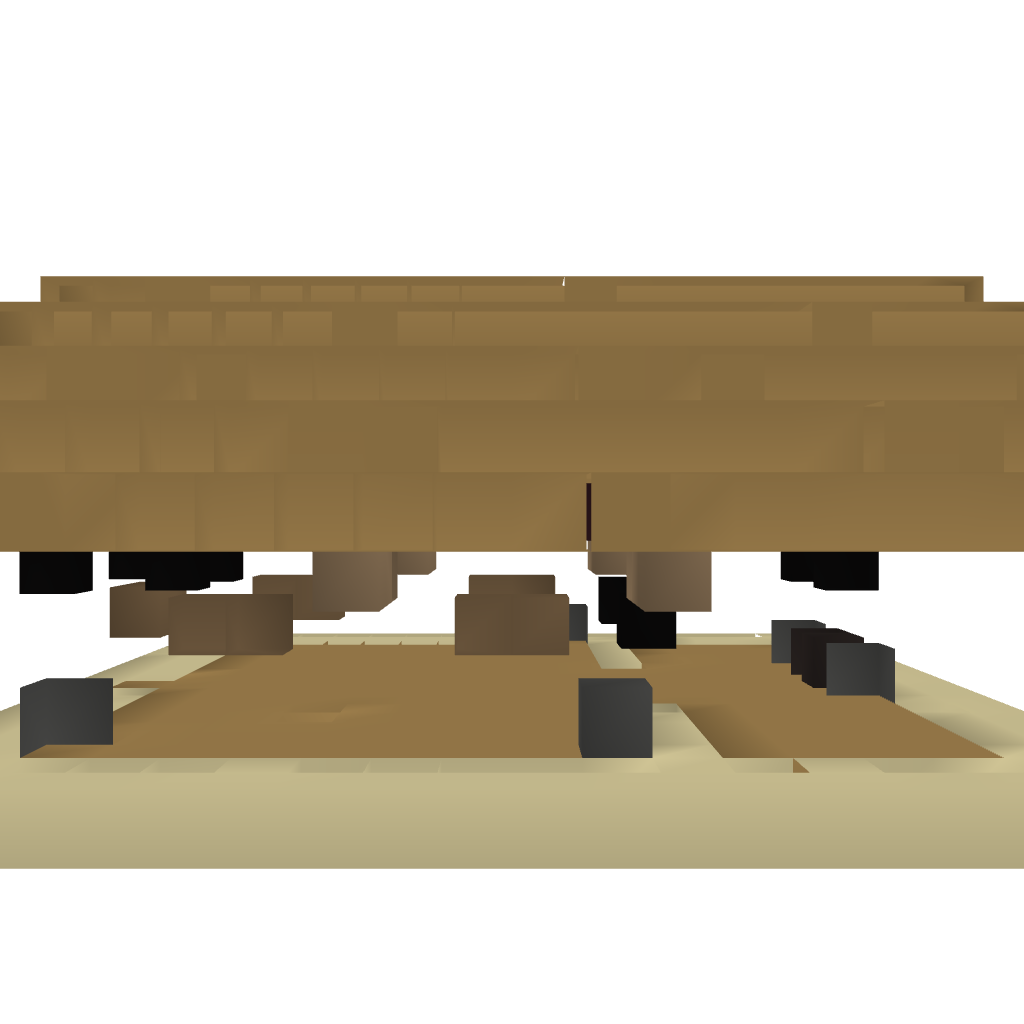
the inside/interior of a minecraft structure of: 4-horse Stable